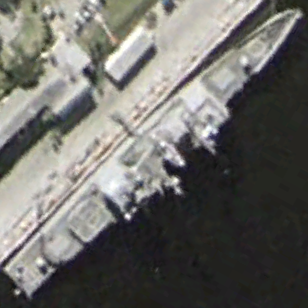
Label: cruiser